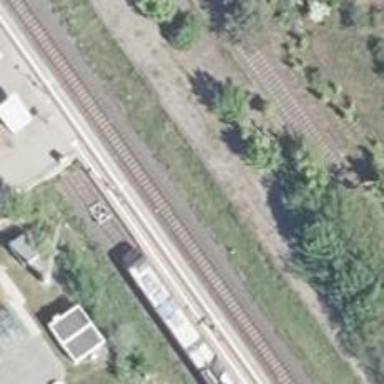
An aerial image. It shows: Stop position for public transport on the railway.